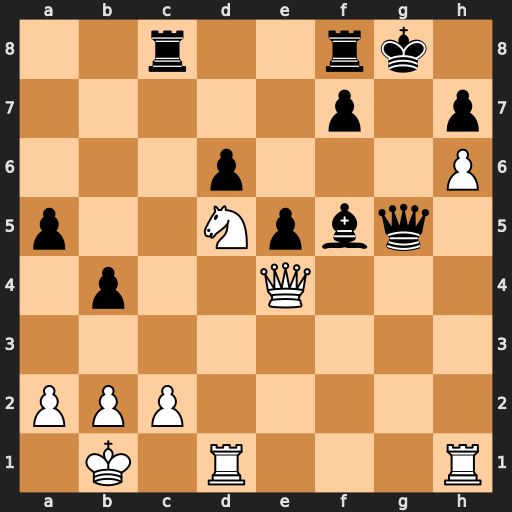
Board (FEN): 2r2rk1/5p1p/3p3P/p2Npbq1/1p2Q3/8/PPP5/1K1R3R
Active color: w
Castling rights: -
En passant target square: -
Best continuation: Qxf5 Qxf5 Ne7+ Kh8 Nxf5